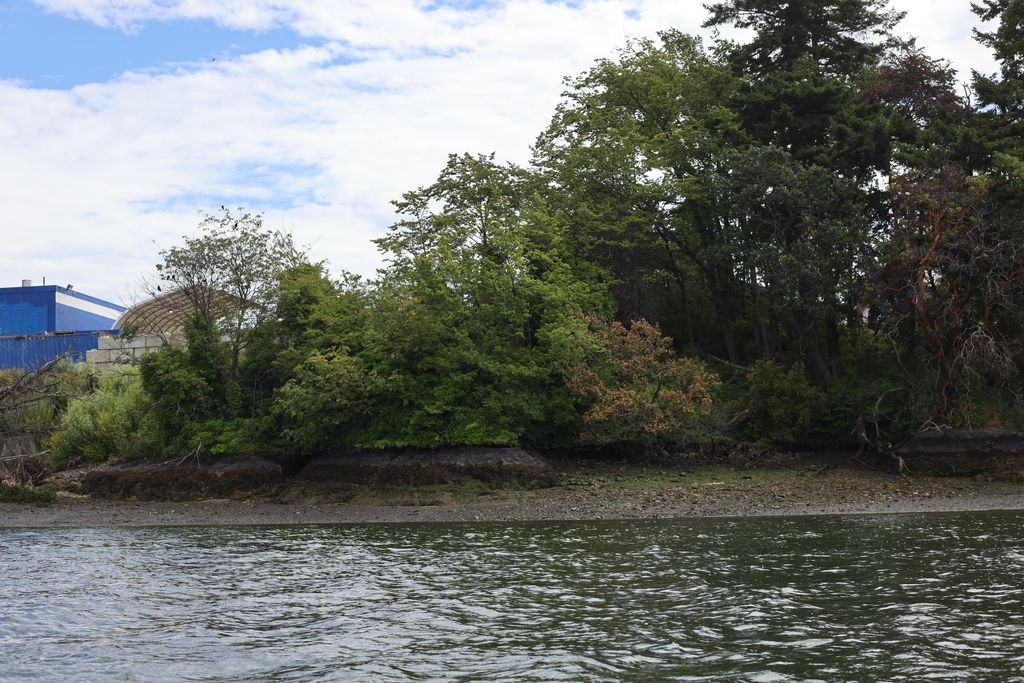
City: victoria